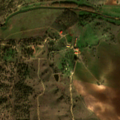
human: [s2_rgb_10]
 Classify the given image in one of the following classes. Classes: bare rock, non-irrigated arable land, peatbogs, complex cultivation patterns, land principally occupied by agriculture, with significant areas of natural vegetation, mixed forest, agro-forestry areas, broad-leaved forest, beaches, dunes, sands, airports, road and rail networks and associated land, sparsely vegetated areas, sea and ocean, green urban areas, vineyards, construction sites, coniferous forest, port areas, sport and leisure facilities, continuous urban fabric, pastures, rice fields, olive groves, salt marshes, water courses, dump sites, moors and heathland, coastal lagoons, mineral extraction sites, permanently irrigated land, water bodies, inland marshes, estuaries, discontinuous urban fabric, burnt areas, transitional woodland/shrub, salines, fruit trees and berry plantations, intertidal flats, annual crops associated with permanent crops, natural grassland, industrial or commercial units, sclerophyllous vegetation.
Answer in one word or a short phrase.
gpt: non-irrigated arable land, annual crops associated with permanent crops, agro-forestry areas